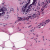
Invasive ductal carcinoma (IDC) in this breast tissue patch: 0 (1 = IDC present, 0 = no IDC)